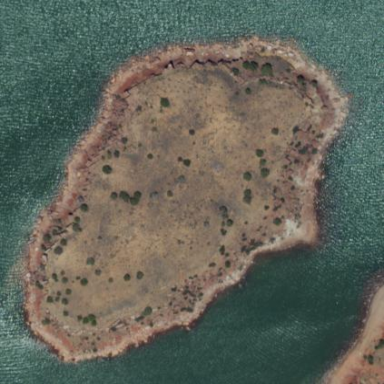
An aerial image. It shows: Island.